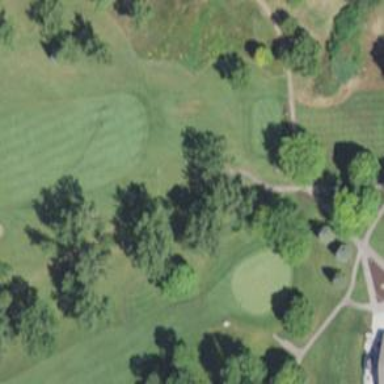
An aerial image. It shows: Path for golf carts.